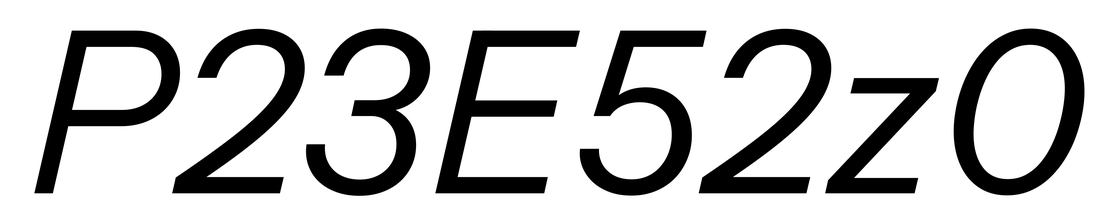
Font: InstrumentSans-Italic_Italic